Question:
I want to make the circled border thicker, but the number of columns can range from 3 to 6, and I can use only plain CSS (no Javascript, SASS or running the CSS through PHP first). The HTML is PHP-generated, but changing the PHP code to generate a class or inline styling is a last resort.
I tried using 'colgroup' and 'col', but although 'col:first-child {border-right: 2px solid}' worked, 'col:last-child {border-left: 2px solid}' put a thicker border on every column under "Percentages."
Is there a way of making that border thicker under the above constraints?
, here is the HTML code in question.
'''
<table class="type1">
<colgroup>
<!-- note that "4" could range from 3 to 6 -->
<col span="1">
<col span="4">
<col span="4">
</colgroup>
<thead>
<tr>
<th scope="row" rowspan="2">S = small M = medium L = large</th>
<th scope="col" colspan="4">Responses</th>
<th scope="col" colspan="4">Percentage</th>
</tr>
<tr>
<th scope="col">S</th>
<th scope="col">M</th>
<th scope="col">L</th>
<th scope="col">Tot</th>
<th scope="col">S</th>
<th scope="col">M</th>
<th scope="col">L</th>
<th scope="col">Tot</th>
</tr>
</thead>
<tbody>
<!-- following tr structure repeats for each question -->
<!-- other questions have been removed for brevity -->
<tr>
<th scope="row">1. What size Coke do you prefer?</th>
<td>24</td>
<td><strong>28</strong></td>
<td>0</td>
<td>52</td>
<td>46</td>
<td><strong>54</strong></td>
<td>0</td>
<td>100</td>
</tr>
</tbody>
</table>
'''
Again, note that the number of columns is variable. In this case, the possible answers to the question were "Small, Medium, or Large," but they could be "On a scale of 1 to 5, etc., etc."
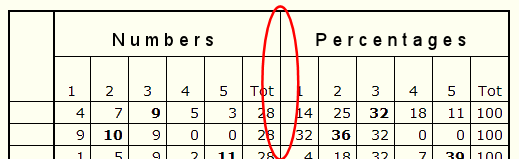
Answer: Here's a CSS-only solution, which uses a pseudo-element to create a border that spans the height of the table:
'''
table {
position: relative;
}
thead > tr:first-of-type th:not(:first-of-type)::after {
content: '';
position: absolute;
display: block;
top: 0;
border: 2px solid black;
height: calc(100% - 3px);
}
'''
This assumes the colspans are on the first row of the table in the 'thead' section - as is the case in your example.
<URL>